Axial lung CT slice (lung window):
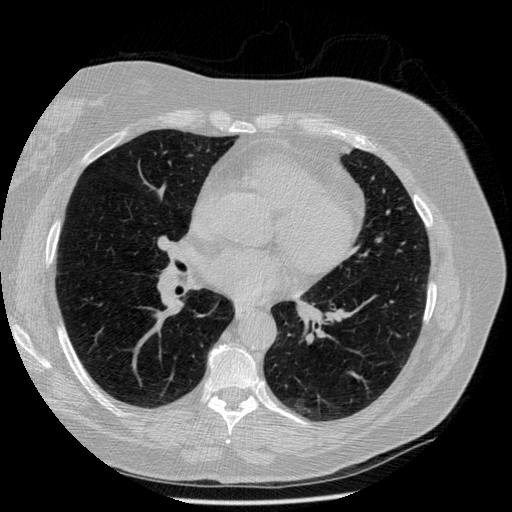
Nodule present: no